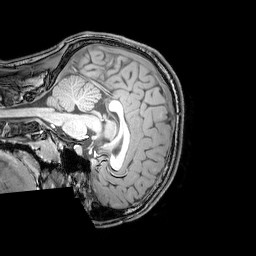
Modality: T1w
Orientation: sagittal
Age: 21
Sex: male
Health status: healthy
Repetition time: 0.081 s
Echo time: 0.037 s